Question: I am looking to build code on python for a variant of the job shop problem.
The differences are:
The goal is to combine as many tasks to the fewest number of machines without overlap while ensure the most efficient outcome
The machines have a capacity to run all day and will be measured in minutes 0-1440 minutes
there are multiple jobs, there is no order to the jobs, but each job has its own defined schedule
e.g. job 1: starts at 02:00 (140 minutes) and ends at 08:00 (480 minutes)
e.g. job 2: starts at 07:00 (420 minutes) and ends at 19:00 (1140 minutes)
e.g. job 3: starts at 08:00 (480 minutes) and ends at 20:00 (1200 minutes)
e.g. job 4: starts at 02:00 (140 minutes) and ends at 05:00 (300 minutes)
Can you help with the ideation / or code variation of the job shop problem to combine the jobs on the fewest number of machines?
Additionally as an extra request if possible (not too complex) would it be possible to incorporate jobs with different schedules during the week?
e.g.
Job 1: runs daily 02:00 - 08:00
job 2: runs Monday and Thursday only 07:00 - 19:00 etc.
In essence - assume I have a weekly Gannt chart / schedule with 50 machines - each with a single job, i want to compress the Gantt chart to reduce number of machines if they have space to run more than one job (simple illustration going from A to the more efficient B)
Have tried the job shop problem, and researching other problems but couldn't find a similar problem statement

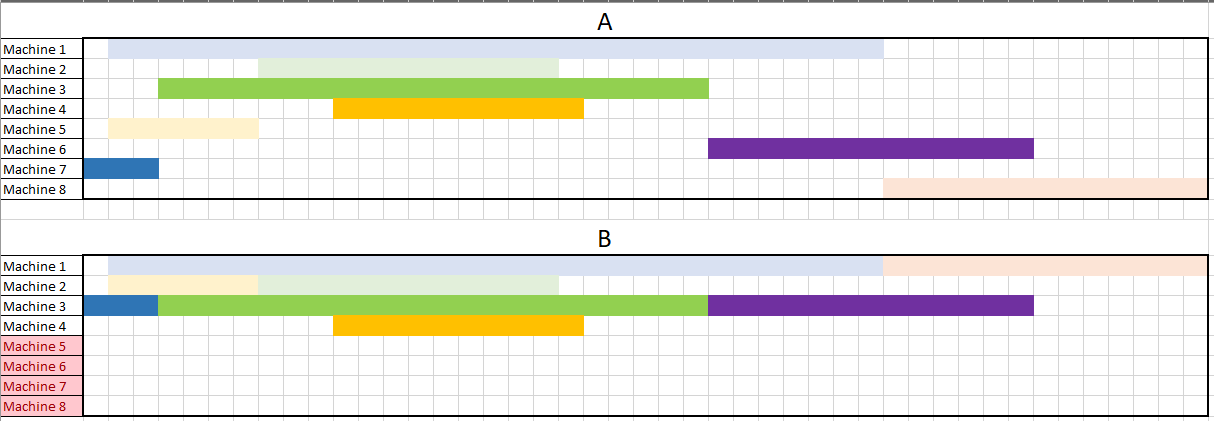
Answer: This is not a super difficult problem to solve.
Instead of talking about jobs (which may repeat during the week), it may be easier to talk about individual . The first thing to do is to find out if two sub-jobs k and k' overlap. If this is the case, they cannot run on the same machine. The data structure to hold the overlap information can be calculated in advance (before the model runs).
The best thing is to first write down on a piece of paper the mathematical model of the problem. I propose something like:
<URL>
The objective is to minimize the number of machines we use (i.e. to which we assign sub-jobs to). The first constraint says: assign each sub-job to exactly one machine. The second constraint: if sub-jobs k and k' overlap, they can't run on the same machine. The third constraint: if a machine is not used, we can't assign any sub-jobs to it. The whole model is expressed in terms of individual sub-jobs instead of (job,day) combinations.
This model can be implemented using any reasonable MIP solver. It is not very difficult to implement (it is rather simple: most of the work is to get the data in shape and calculate the overlap data) and not very difficult to solve (at least for the data set I used). The mathematical model above is sufficiently detailed and precise that you are advised to follow it as closely as possible.
I tried it out with the following random data:
'''
---- 24 PARAMETER start start time
job1 206.000, job2 1012.000, job3 661.000, job4 361.000, job5 350.000, job6 269.000, job7 420.000
job8 1028.000, job9 80.000, job10 600.000, job11 1198.000, job12 695.000, job13 1190.000, job14 915.000
job15 156.000, job16 768.000, job17 191.000, job18 300.000, job19 803.000, job20 522.000, job21 432.000
job22 422.000, job23 157.000, job24 180.000, job25 707.000, job26 997.000, job27 277.000, job28 799.000
job29 931.000, job30 364.000, job31 132.000, job32 603.000, job33 192.000, job34 1047.000, job35 318.000
job36 343.000, job37 713.000, job38 867.000, job39 754.000, job40 557.000, job41 496.000, job42 141.000
job43 377.000, job44 55.000, job45 406.000, job46 218.000, job47 775.000, job48 673.000, job49 924.000
job50 357.000
---- 24 PARAMETER end finish time
job1 841.663, job2 1721.541, job3 1270.409, job4 702.414, job5 537.411, job6 468.961, job7 1040.176
job8 1573.341, job9 224.589, job10 1338.041, job11 1374.758, job12 952.016, job13 1719.993, job14 1620.162
job15 414.936, job16 914.630, job17 767.402, job18 904.559, job19 1226.702, job20 921.797, job21 741.567
job22 734.209, job23 378.792, job24 1028.091, job25 1123.352, job26 1728.052, job27 631.027, job28 1016.877
job29 1635.122, job30 538.001, job31 409.572, job32 726.951, job33 522.298, job34 1556.884, job35 556.003
job36 598.852, job37 1090.897, job38 1234.187, job39 1125.228, job40 1428.902, job41 1391.010, job42 549.524
job43 787.853, job44 777.143, job45 835.414, job46 1050.215, job47 988.271, job48 1366.674, job49 1087.226
job50 926.514
---- 24 PARAMETER length length of job (minutes)
job1 635.663, job2 709.541, job3 609.409, job4 341.414, job5 187.411, job6 199.961, job7 620.176
job8 545.341, job9 144.589, job10 738.041, job11 176.758, job12 257.016, job13 529.993, job14 705.162
job15 258.936, job16 146.630, job17 576.402, job18 604.559, job19 423.702, job20 399.797, job21 309.567
job22 312.209, job23 221.792, job24 848.091, job25 416.352, job26 731.052, job27 354.027, job28 217.877
job29 704.122, job30 174.001, job31 277.572, job32 123.951, job33 330.298, job34 509.884, job35 238.003
job36 255.852, job37 377.897, job38 367.187, job39 371.228, job40 871.902, job41 895.010, job42 408.524
job43 410.853, job44 722.143, job45 429.414, job46 832.215, job47 213.271, job48 693.674, job49 163.226
job50 569.514
---- 24 SET jd jobs need to run on certain days
day1 day2 day3 day4 day5 day6 day7
job1 YES YES YES
job2 YES YES
job3 YES YES YES
job4 YES YES YES
job6 YES YES YES
job7 YES YES YES
job8 YES YES YES
job9 YES
job10 YES YES YES YES YES
job11 YES
job12 YES YES YES YES YES YES
job13 YES YES
job14 YES
job15 YES
job16 YES YES
job17 YES
job18 YES
job19 YES YES
job21 YES YES YES
job22 YES YES
job23 YES YES
job24 YES YES
job25 YES
job26 YES YES
job27 YES YES
job28 YES YES
job30 YES YES
job31 YES
job32 YES YES
job33 YES YES YES
job34 YES YES YES
job35 YES YES
job36 YES YES
job37 YES YES
job38 YES YES YES
job39 YES YES
job40 YES YES
job42 YES YES YES
job44 YES
job45 YES
job46 YES
job48 YES YES
job49 YES YES
---- 29 PARAMETER counts
jobs 43.000, subjobs 93.000
---- 49 SET k subjobs
subjob1 , subjob2 , subjob3 , subjob4 , subjob5 , subjob6 , subjob7 , subjob8 , subjob9 , subjob10
subjob11, subjob12, subjob13, subjob14, subjob15, subjob16, subjob17, subjob18, subjob19, subjob20
subjob21, subjob22, subjob23, subjob24, subjob25, subjob26, subjob27, subjob28, subjob29, subjob30
subjob31, subjob32, subjob33, subjob34, subjob35, subjob36, subjob37, subjob38, subjob39, subjob40
subjob41, subjob42, subjob43, subjob44, subjob45, subjob46, subjob47, subjob48, subjob49, subjob50
subjob51, subjob52, subjob53, subjob54, subjob55, subjob56, subjob57, subjob58, subjob59, subjob60
subjob61, subjob62, subjob63, subjob64, subjob65, subjob66, subjob67, subjob68, subjob69, subjob70
subjob71, subjob72, subjob73, subjob74, subjob75, subjob76, subjob77, subjob78, subjob79, subjob80
subjob81, subjob82, subjob83, subjob84, subjob85, subjob86, subjob87, subjob88, subjob89, subjob90
subjob91, subjob92, subjob93
---- 49 SET map mapping between jobs/days and subjobs
job1 .day1.subjob1 , job1 .day2.subjob2 , job1 .day6.subjob3 , job2 .day2.subjob4 , job2 .day5.subjob5
job3 .day3.subjob6 , job3 .day5.subjob7 , job3 .day7.subjob8 , job4 .day3.subjob9 , job4 .day4.subjob10
job4 .day7.subjob11, job6 .day2.subjob12, job6 .day5.subjob13, job6 .day7.subjob14, job7 .day4.subjob15
job7 .day6.subjob16, job7 .day7.subjob17, job8 .day3.subjob18, job8 .day4.subjob19, job8 .day6.subjob20
job9 .day2.subjob21, job10.day1.subjob22, job10.day2.subjob23, job10.day3.subjob24, job10.day5.subjob25
job10.day7.subjob26, job11.day5.subjob27, job12.day2.subjob28, job12.day3.subjob29, job12.day4.subjob30
job12.day5.subjob31, job12.day6.subjob32, job12.day7.subjob33, job13.day3.subjob34, job13.day4.subjob35
job14.day3.subjob36, job15.day5.subjob37, job16.day4.subjob38, job16.day7.subjob39, job17.day5.subjob40
job18.day2.subjob41, job19.day1.subjob42, job19.day7.subjob43, job21.day3.subjob44, job21.day5.subjob45
job21.day7.subjob46, job22.day1.subjob47, job22.day6.subjob48, job23.day4.subjob49, job23.day6.subjob50
job24.day3.subjob51, job24.day6.subjob52, job25.day3.subjob53, job26.day3.subjob54, job26.day5.subjob55
job27.day1.subjob56, job27.day5.subjob57, job28.day1.subjob58, job28.day5.subjob59, job30.day1.subjob60
job30.day5.subjob61, job31.day3.subjob62, job32.day2.subjob63, job32.day5.subjob64, job33.day1.subjob65
job33.day6.subjob66, job33.day7.subjob67, job34.day1.subjob68, job34.day6.subjob69, job34.day7.subjob70
job35.day2.subjob71, job35.day6.subjob72, job36.day2.subjob73, job36.day7.subjob74, job37.day1.subjob75
job37.day5.subjob76, job38.day1.subjob77, job38.day3.subjob78, job38.day5.subjob79, job39.day4.subjob80
job39.day5.subjob81, job40.day2.subjob82, job40.day7.subjob83, job42.day1.subjob84, job42.day4.subjob85
job42.day6.subjob86, job44.day1.subjob87, job45.day5.subjob88, job46.day2.subjob89, job48.day4.subjob90
job48.day5.subjob91, job49.day5.subjob92, job49.day7.subjob93
---- 64 PARAMETER start2 start time of subjob
subjob1 206.000, subjob2 1646.000, subjob3 7406.000, subjob4 2452.000, subjob5 6772.000, subjob6 3541.000
subjob7 6421.000, subjob8 9301.000, subjob9 3241.000, subjob10 4681.000, subjob11 9001.000, subjob12 1709.000
subjob13 6029.000, subjob14 8909.000, subjob15 4740.000, subjob16 7620.000, subjob17 9060.000, subjob18 3908.000
subjob19 5348.000, subjob20 8228.000, subjob21 1520.000, subjob22 600.000, subjob23 2040.000, subjob24 3480.000
subjob25 6360.000, subjob26 9240.000, subjob27 6958.000, subjob28 2135.000, subjob29 3575.000, subjob30 5015.000
subjob31 6455.000, subjob32 7895.000, subjob33 9335.000, subjob34 4070.000, subjob35 5510.000, subjob36 3795.000
subjob37 5916.000, subjob38 5088.000, subjob39 9408.000, subjob40 5951.000, subjob41 1740.000, subjob42 803.000
subjob43 9443.000, subjob44 3312.000, subjob45 6192.000, subjob46 9072.000, subjob47 422.000, subjob48 7622.000
subjob49 4477.000, subjob50 7357.000, subjob51 3060.000, subjob52 7380.000, subjob53 3587.000, subjob54 3877.000
subjob55 6757.000, subjob56 277.000, subjob57 6037.000, subjob58 799.000, subjob59 6559.000, subjob60 364.000
subjob61 6124.000, subjob62 3012.000, subjob63 2043.000, subjob64 6363.000, subjob65 192.000, subjob66 7392.000
subjob67 8832.000, subjob68 1047.000, subjob69 8247.000, subjob70 9687.000, subjob71 1758.000, subjob72 7518.000
subjob73 1783.000, subjob74 8983.000, subjob75 713.000, subjob76 6473.000, subjob77 867.000, subjob78 3747.000
subjob79 6627.000, subjob80 5074.000, subjob81 6514.000, subjob82 1997.000, subjob83 9197.000, subjob84 141.000
subjob85 4461.000, subjob86 7341.000, subjob87 55.000, subjob88 6166.000, subjob89 1658.000, subjob90 4993.000
subjob91 6433.000, subjob92 6684.000, subjob93 9564.000
---- 64 PARAMETER end2 end time of subjob
subjob1 841.663, subjob2 2281.663, subjob3 8041.663, subjob4 3161.541, subjob5 7481.541
subjob6 4150.409, subjob7 7030.409, subjob8 9910.409, subjob9 3582.414, subjob10 5022.414
subjob11 9342.414, subjob12 1908.961, subjob13 6228.961, subjob14 9108.961, subjob15 5360.176
subjob16 8240.176, subjob17 9680.176, subjob18 4453.341, subjob19 5893.341, subjob20 8773.341
subjob21 1664.589, subjob22 1338.041, subjob23 2778.041, subjob24 4218.041, subjob25 7098.041
subjob26 9978.041, subjob27 7134.758, subjob28 2392.016, subjob29 3832.016, subjob30 5272.016
subjob31 6712.016, subjob32 8152.016, subjob33 9592.016, subjob34 4599.993, subjob35 6039.993
subjob36 4500.162, subjob37 6174.936, subjob38 5234.630, subjob39 9554.630, subjob40 6527.402
subjob41 2344.559, subjob42 1226.702, subjob43 9866.702, subjob44 3621.567, subjob45 6501.567
subjob46 9381.567, subjob47 734.209, subjob48 7934.209, subjob49 4698.792, subjob50 7578.792
subjob51 3908.091, subjob52 8228.091, subjob53 4003.352, subjob54 4608.052, subjob55 7488.052
subjob56 631.027, subjob57 6391.027, subjob58 1016.877, subjob59 6776.877, subjob60 538.001
subjob61 6298.001, subjob62 3289.572, subjob63 2166.951, subjob64 6486.951, subjob65 522.298
subjob66 7722.298, subjob67 9162.298, subjob68 1556.884, subjob69 8756.884, subjob70 10196.884
subjob71 1996.003, subjob72 7756.003, subjob73 2038.852, subjob74 9238.852, subjob75 1090.897
subjob76 6850.897, subjob77 1234.187, subjob78 4114.187, subjob79 6994.187, subjob80 5445.228
subjob81 6885.228, subjob82 2868.902, subjob83 10068.902, subjob84 549.524, subjob85 4869.524
subjob86 7749.524, subjob87 777.143, subjob88 6595.414, subjob89 2490.215, subjob90 5686.674
subjob91 7126.674, subjob92 6847.226, subjob93 9727.226
'''
Some jobs, due to my random data, don't appear in any of the days. So we don't have 50 jobs here, but just 43. The number of subjobs is 93.
This model solves very fast: 0.06 seconds. Here is the solution:
'''
---- 106 VARIABLE x.L assign job to machine
machine1 machine2 machine3 machine4 machine5 machine6 machine7 machine8 machine9 machine10
subjob1 1.000
subjob2 1.000
subjob3 1.000
subjob4 1.000
subjob5 1.000
subjob6 1.000
subjob7 1.000
subjob8 1.000
subjob9 1.000
subjob10 1.000
subjob11 1.000
subjob12 1.000
subjob13 1.000
subjob14 1.000
subjob15 1.000
subjob16 1.000
subjob17 1.000
subjob18 1.000
subjob19 1.000
subjob20 1.000
subjob21 1.000
subjob22 1.000
subjob23 1.000
subjob24 1.000
subjob25 1.000
subjob26 1.000
subjob27 1.000
subjob28 1.000
subjob29 1.000
subjob30 1.000
subjob31 1.000
subjob32 1.000
subjob33 1.000
subjob34 1.000
subjob35 1.000
subjob36 1.000
subjob37 1.000
subjob38 1.000
subjob39 1.000
subjob40 1.000
subjob41 1.000
subjob42 1.000
subjob43 1.000
subjob44 1.000
subjob45 1.000
subjob46 1.000
subjob47 1.000
subjob48 1.000
subjob49 1.000
subjob50 1.000
subjob51 1.000
subjob52 1.000
subjob53 1.000
subjob54 1.000
subjob55 1.000
subjob56 1.000
subjob57 1.000
subjob58 1.000
subjob59 1.000
subjob60 1.000
subjob61 1.000
subjob62 1.000
subjob63 1.000
subjob64 1.000
subjob65 1.000
subjob66 1.000
subjob67 1.000
subjob68 1.000
subjob69 1.000
subjob70 1.000
subjob71 1.000
subjob72 1.000
subjob73 1.000
subjob74 1.000
subjob75 1.000
subjob76 1.000
subjob77 1.000
subjob78 1.000
subjob79 1.000
subjob80 1.000
subjob81 1.000
subjob82 1.000
subjob83 1.000
subjob84 1.000
subjob85 1.000
subjob86 1.000
subjob87 1.000
subjob88 1.000
subjob89 1.000
subjob90 1.000
subjob91 1.000
subjob92 1.000
subjob93 1.000
---- 106 VARIABLE used.L
machine1 1.000, machine2 1.000, machine3 1.000, machine4 1.000, machine5 1.000, machine6 1.000
machine7 1.000, machine8 1.000, machine9 1.000, machine10 1.000
---- 106 VARIABLE num.L = 10.000 number of machines needed
---- 110 PARAMETER assignments
machine1 machine2 machine3 machine4 machine5 machine6 machine7 machine8 machine9 machine10
job1 .day1 1.000
job1 .day2 1.000
job1 .day6 1.000
job2 .day2 1.000
job2 .day5 1.000
job3 .day3 1.000
job3 .day5 1.000
job3 .day7 1.000
job4 .day3 1.000
job4 .day4 1.000
job4 .day7 1.000
job6 .day2 1.000
job6 .day5 1.000
job6 .day7 1.000
job7 .day4 1.000
job7 .day6 1.000
job7 .day7 1.000
job8 .day3 1.000
job8 .day4 1.000
job8 .day6 1.000
job9 .day2 1.000
job10.day1 1.000
job10.day2 1.000
job10.day3 1.000
job10.day5 1.000
job10.day7 1.000
job11.day5 1.000
job12.day2 1.000
job12.day3 1.000
job12.day4 1.000
job12.day5 1.000
job12.day6 1.000
job12.day7 1.000
job13.day3 1.000
job13.day4 1.000
job14.day3 1.000
job15.day5 1.000
job16.day4 1.000
job16.day7 1.000
job17.day5 1.000
job18.day2 1.000
job19.day1 1.000
job19.day7 1.000
job21.day3 1.000
job21.day5 1.000
job21.day7 1.000
job22.day1 1.000
job22.day6 1.000
job23.day4 1.000
job23.day6 1.000
job24.day3 1.000
job24.day6 1.000
job25.day3 1.000
job26.day3 1.000
job26.day5 1.000
job27.day1 1.000
job27.day5 1.000
job28.day1 1.000
job28.day5 1.000
job30.day1 1.000
job30.day5 1.000
job31.day3 1.000
job32.day2 1.000
job32.day5 1.000
job33.day1 1.000
job33.day6 1.000
job33.day7 1.000
job34.day1 1.000
job34.day6 1.000
job34.day7 1.000
job35.day2 1.000
job35.day6 1.000
job36.day2 1.000
job36.day7 1.000
job37.day1 1.000
job37.day5 1.000
job38.day1 1.000
job38.day3 1.000
job38.day5 1.000
job39.day4 1.000
job39.day5 1.000
job40.day2 1.000
job40.day7 1.000
job42.day1 1.000
job42.day4 1.000
job42.day6 1.000
job44.day1 1.000
job45.day5 1.000
job46.day2 1.000
job48.day4 1.000
job48.day5 1.000
job49.day5 1.000
job49.day7 1.000
'''
We need 10 machines for the assignments to be non-overlapping. The number of sub-jobs for some of the machines is very small. Machine 10 has only one sub-job. The results look fine at first sight:
<URL>
The numbers are the job numbers. E.g. job 1 appears in day 1, 2 and 6 all on machine 1.